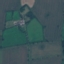
Label: Pasture